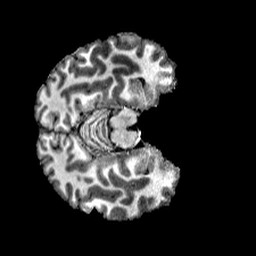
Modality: T1w
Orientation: axial
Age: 26
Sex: female
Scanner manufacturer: siemens
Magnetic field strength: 6.98 T
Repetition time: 6 s
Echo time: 0.00302 s